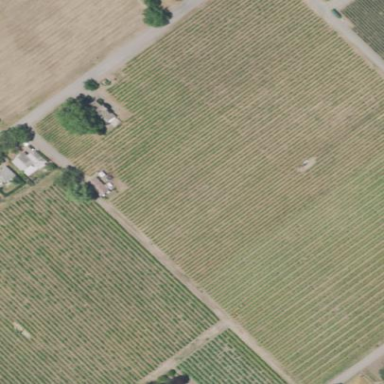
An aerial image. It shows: Vineyard with grape crops.